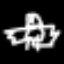
Label: angel